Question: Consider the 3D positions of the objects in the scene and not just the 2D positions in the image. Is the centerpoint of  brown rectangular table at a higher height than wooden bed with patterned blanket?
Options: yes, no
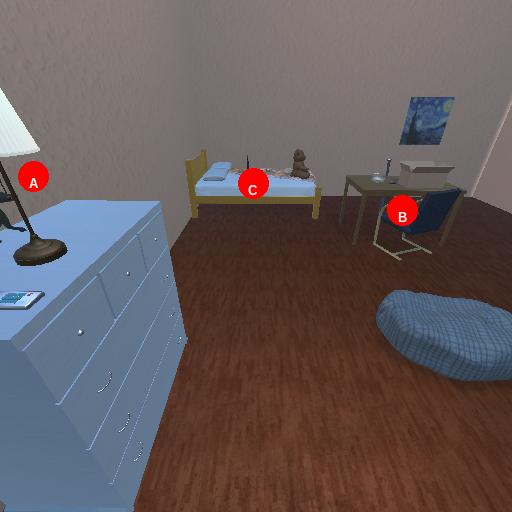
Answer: yes